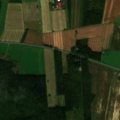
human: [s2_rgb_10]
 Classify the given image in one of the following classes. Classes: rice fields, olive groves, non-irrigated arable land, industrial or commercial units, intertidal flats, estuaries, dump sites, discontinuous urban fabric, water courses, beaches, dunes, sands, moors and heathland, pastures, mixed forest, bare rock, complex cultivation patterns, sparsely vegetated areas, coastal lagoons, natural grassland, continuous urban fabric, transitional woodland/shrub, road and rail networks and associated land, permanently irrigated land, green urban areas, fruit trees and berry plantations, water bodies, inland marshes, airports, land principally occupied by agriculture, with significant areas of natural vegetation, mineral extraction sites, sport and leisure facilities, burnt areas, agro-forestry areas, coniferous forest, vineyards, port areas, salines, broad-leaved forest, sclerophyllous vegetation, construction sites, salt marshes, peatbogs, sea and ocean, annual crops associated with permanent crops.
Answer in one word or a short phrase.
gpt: non-irrigated arable land, coniferous forest, mixed forest